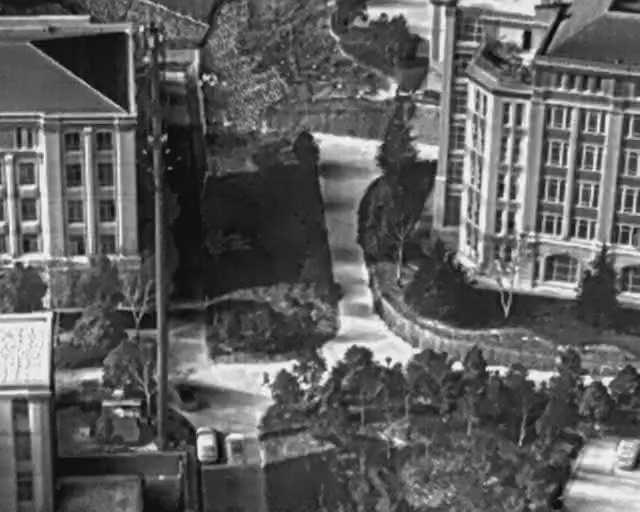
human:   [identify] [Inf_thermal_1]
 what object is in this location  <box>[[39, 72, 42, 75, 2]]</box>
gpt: <ref>1 medium person at the bottom</ref>